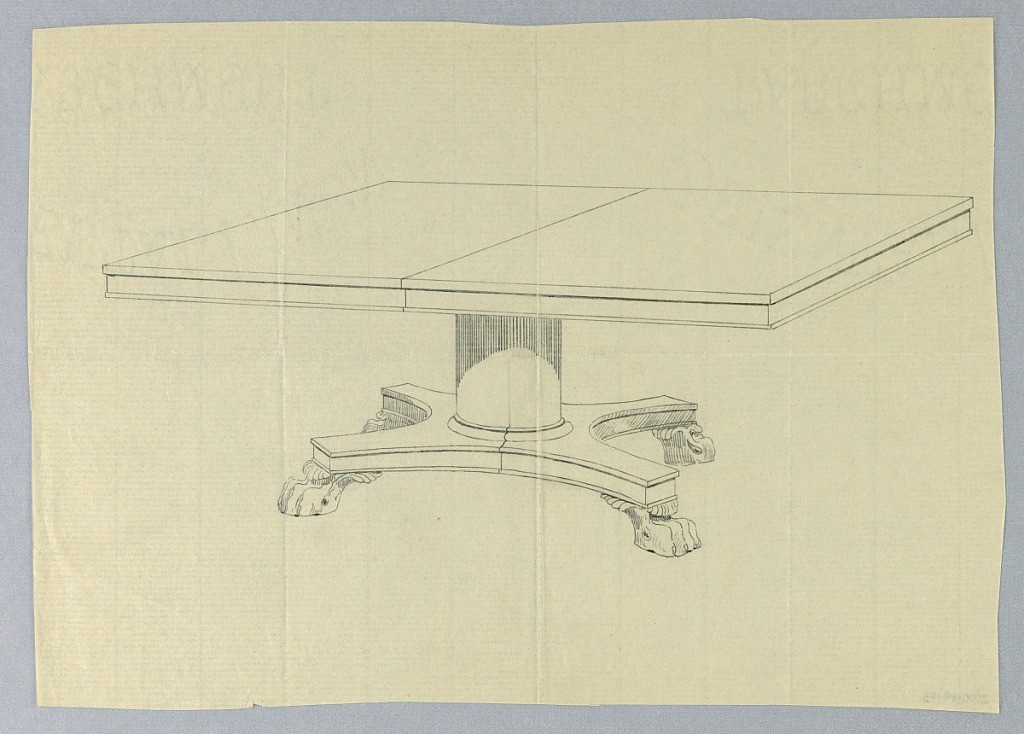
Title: Design for Rectangular Table on Carved Animal Paw Feet
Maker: A.N. Davenport Co.
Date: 1900–05
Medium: Graphite on thin cream paper
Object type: Drawing
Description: Large molded rectangular table top with dividing stretcher running across center, raised on plain straight columnar support with molded double band around bottom, sitting atop "X"-shaped molded base terminating in 4 molded and carved animal-paw feet.